Interaction volume radius: 10 \u00c5
Interaction volume height: 10 \u00c5
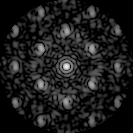
Disorder parameter: 0.4508